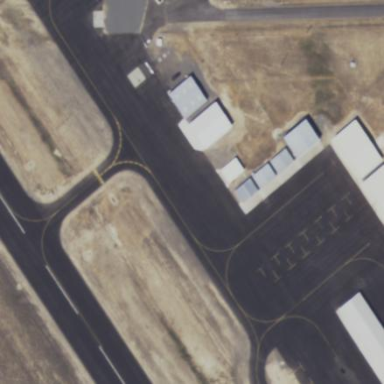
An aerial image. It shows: Apron at the airport.